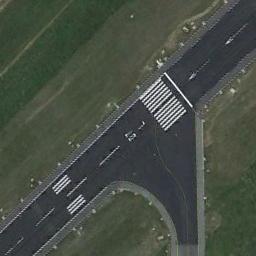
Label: runway